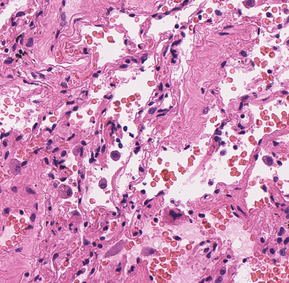
Tumor epithelial tissue: no
Tumor-associated stroma tissue: no
Normal tissue: yes